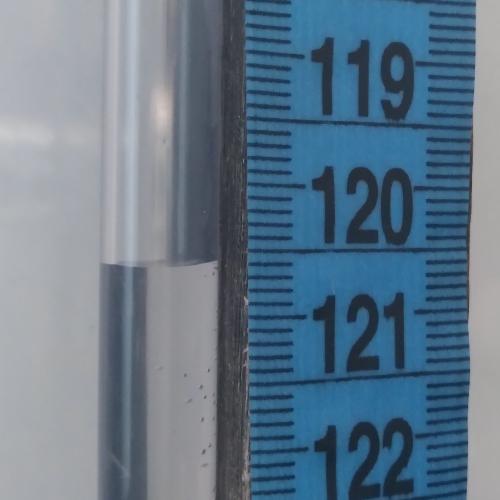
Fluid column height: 120.6 cm